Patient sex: F
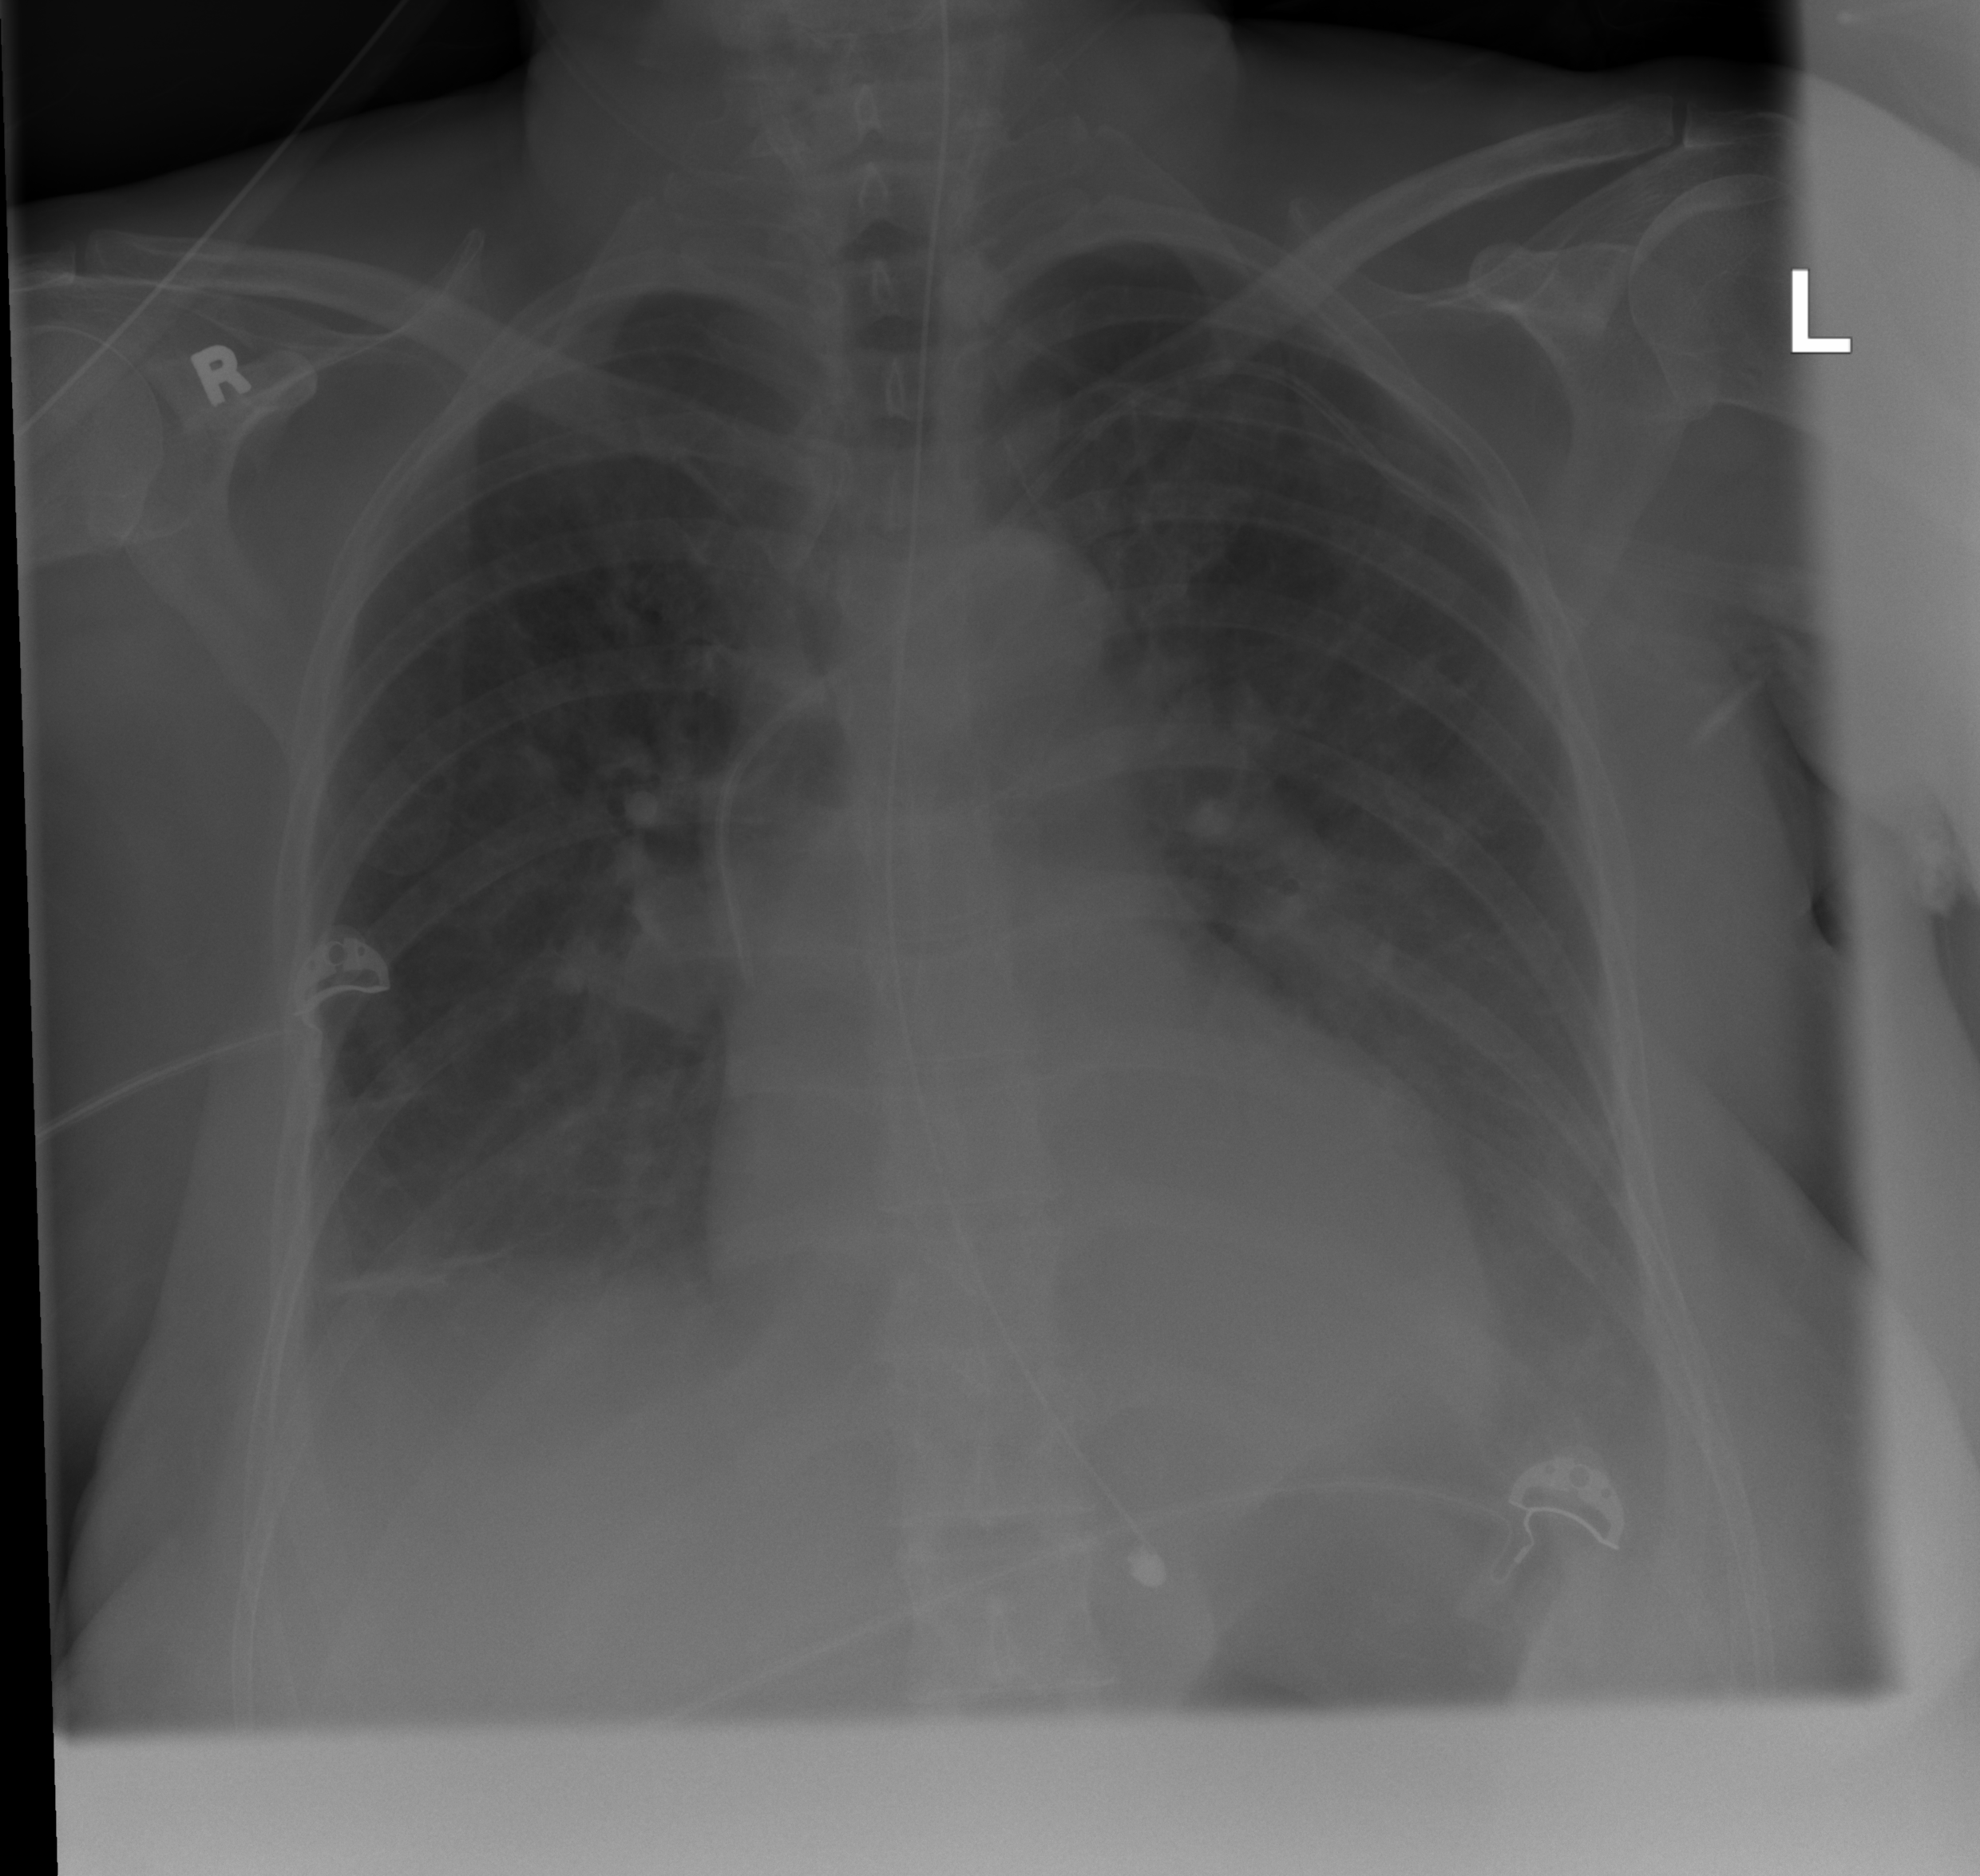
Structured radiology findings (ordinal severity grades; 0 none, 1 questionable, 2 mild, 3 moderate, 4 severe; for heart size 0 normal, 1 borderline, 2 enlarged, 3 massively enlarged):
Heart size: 0
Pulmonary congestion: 0
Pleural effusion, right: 2
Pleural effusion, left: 2
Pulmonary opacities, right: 1
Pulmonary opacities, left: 1
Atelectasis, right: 2
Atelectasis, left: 2